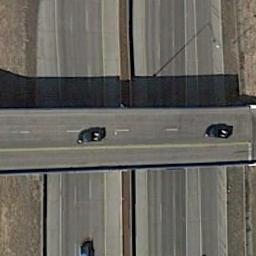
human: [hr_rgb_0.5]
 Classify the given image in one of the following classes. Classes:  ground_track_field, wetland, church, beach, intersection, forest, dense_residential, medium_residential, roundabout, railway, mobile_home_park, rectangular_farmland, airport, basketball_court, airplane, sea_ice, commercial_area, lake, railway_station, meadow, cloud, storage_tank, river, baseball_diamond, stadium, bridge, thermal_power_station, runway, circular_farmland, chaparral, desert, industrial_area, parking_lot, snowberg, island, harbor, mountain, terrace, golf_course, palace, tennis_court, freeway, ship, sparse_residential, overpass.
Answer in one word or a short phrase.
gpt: overpass